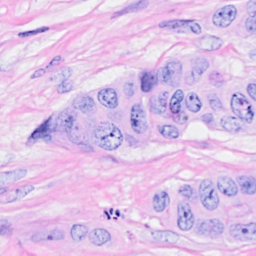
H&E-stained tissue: Breast